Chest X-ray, PA view. Patient: 50 years old, sex F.
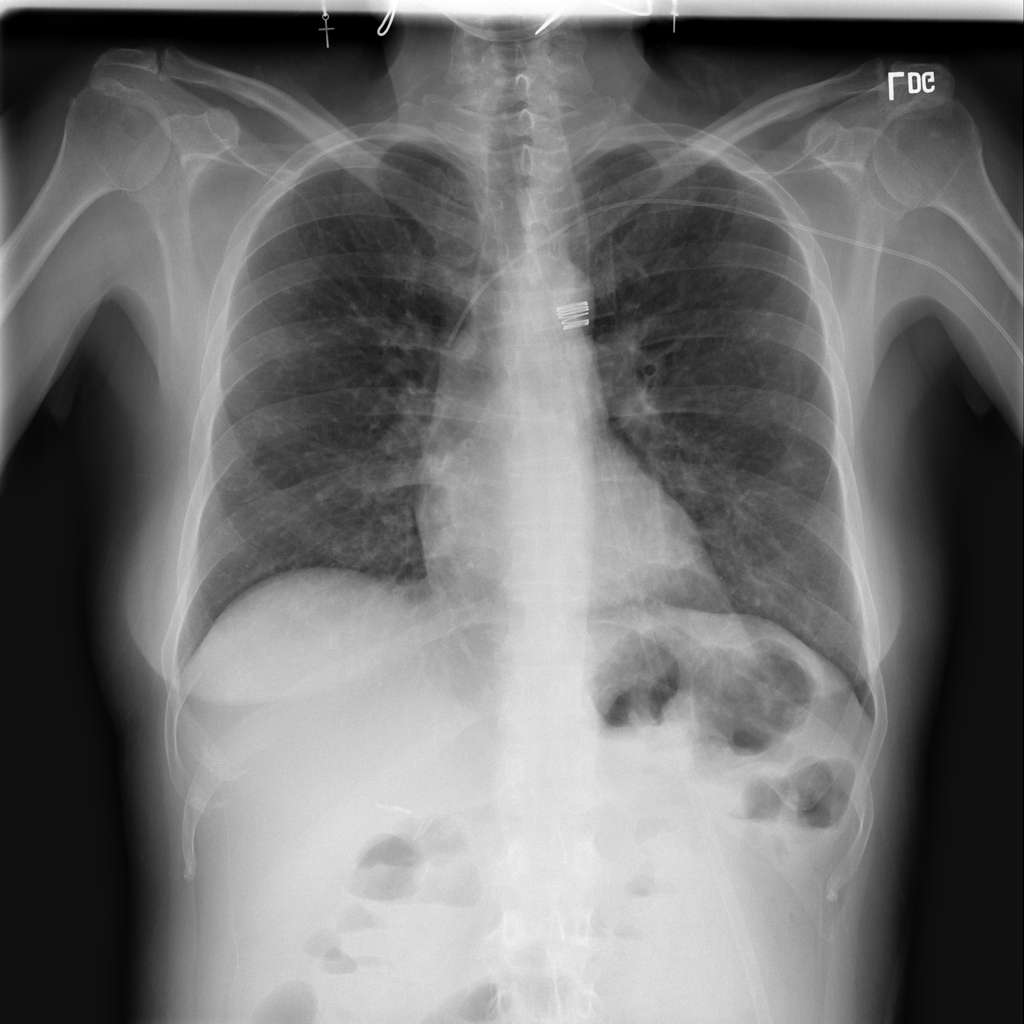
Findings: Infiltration